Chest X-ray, PA view. Patient: 38 years old, sex F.
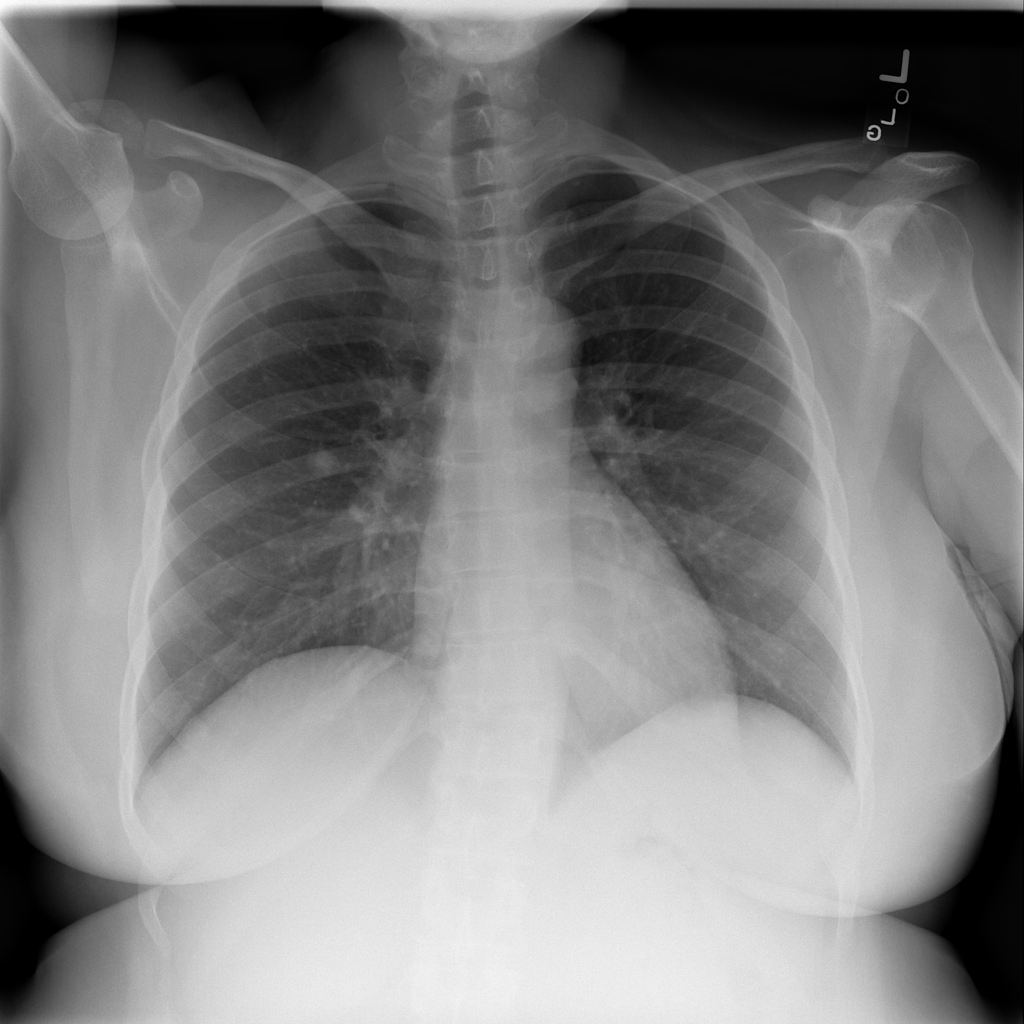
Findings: Nodule